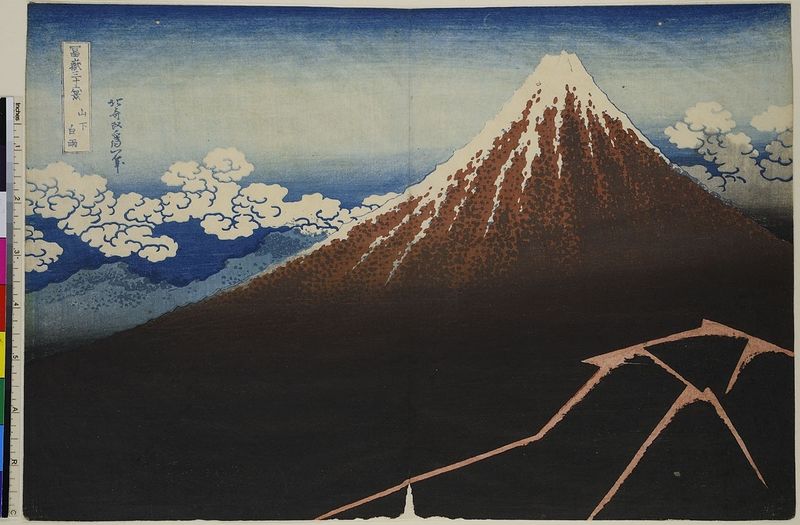
Titel: Regenschauer am Fuß des Berges, Blatt 3 aus der Serie: 36 Ansichten des Fuji
Künstler: Katsushika Hokusai
Standort: Hamburg
Institution: Museum für Kunst und Gewerbe Hamburg
Schlagwörter: berg, blau, himmel, weiß, wolken, braun, zeichnung, schnee, holzschnitt, japan, berge, gebirge, stadtansicht, vulkan, asien, druckgraphik, druckgrafik, text, asiatisch, koloriert, blitz, balu, schneebedeckt, zeit, farbholzschnitt, landschaften, landschaftsdarstellung, edo, fuji, reproduktionen, volcano, druckerzeugnisse, blitzstrahl, gewässer, volcan, donnerschlag